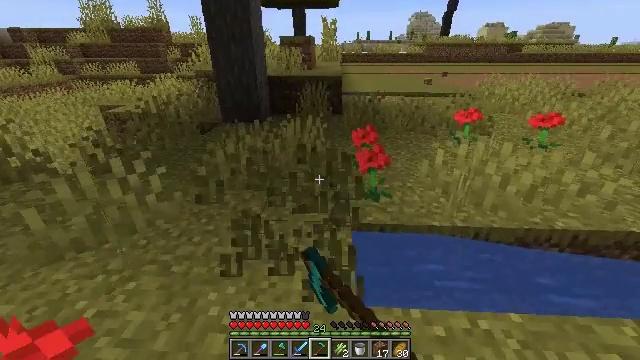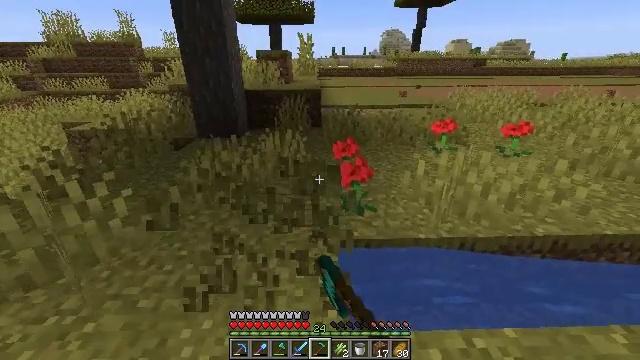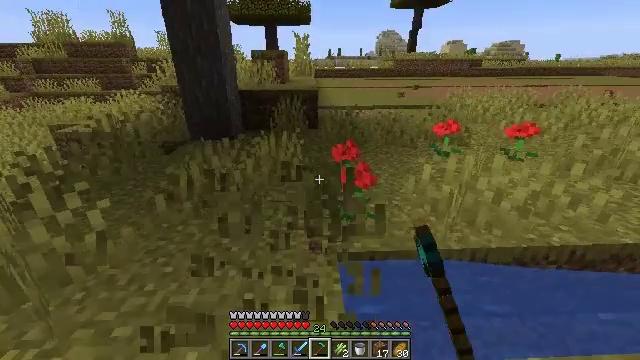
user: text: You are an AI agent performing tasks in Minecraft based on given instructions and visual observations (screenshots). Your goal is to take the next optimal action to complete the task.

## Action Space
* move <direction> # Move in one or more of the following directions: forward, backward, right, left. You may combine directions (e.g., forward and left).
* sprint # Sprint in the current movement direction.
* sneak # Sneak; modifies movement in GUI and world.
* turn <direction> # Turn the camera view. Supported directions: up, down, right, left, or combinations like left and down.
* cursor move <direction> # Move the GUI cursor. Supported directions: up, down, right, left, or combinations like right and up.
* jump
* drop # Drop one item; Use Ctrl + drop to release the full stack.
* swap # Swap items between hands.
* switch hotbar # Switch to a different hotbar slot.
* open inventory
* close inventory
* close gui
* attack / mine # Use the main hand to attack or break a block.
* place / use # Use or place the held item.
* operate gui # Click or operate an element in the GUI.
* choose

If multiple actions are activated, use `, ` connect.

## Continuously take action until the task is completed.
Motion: motion action
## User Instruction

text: Collect the grass from the surface.
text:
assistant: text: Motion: move forward, turn right and up, attack / mine
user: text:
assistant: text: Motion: move forward, attack / mine
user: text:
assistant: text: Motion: attack / mine